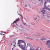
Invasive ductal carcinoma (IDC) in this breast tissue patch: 1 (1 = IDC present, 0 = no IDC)